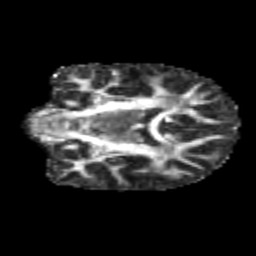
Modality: FA
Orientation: coronal
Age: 11
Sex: male
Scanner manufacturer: siemens
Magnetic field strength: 3 T
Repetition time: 3.8 s
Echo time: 0.07 s